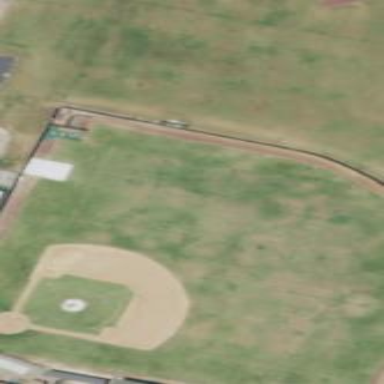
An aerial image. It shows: Grassy baseball pitch for leisure sports.